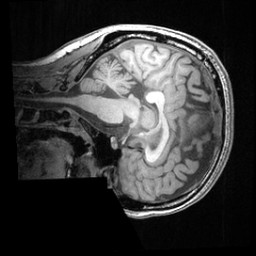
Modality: T1w
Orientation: sagittal
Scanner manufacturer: ge
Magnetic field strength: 3 T
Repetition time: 0.008572 s
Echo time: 0.003384 s